Question: I've added a UIView (which contains the UIImageView for the background, three UIButtons which say "Test" and the final UIButton to dismiss the view called "Finished") as a subview of my UIActionSheet.
Why won't of these buttons detect touches? My UIView has User Interaction Enabled checked.
I'd appreciate some help with this as I've been pulling my hair out (not literally of course)!
Here's my set up:

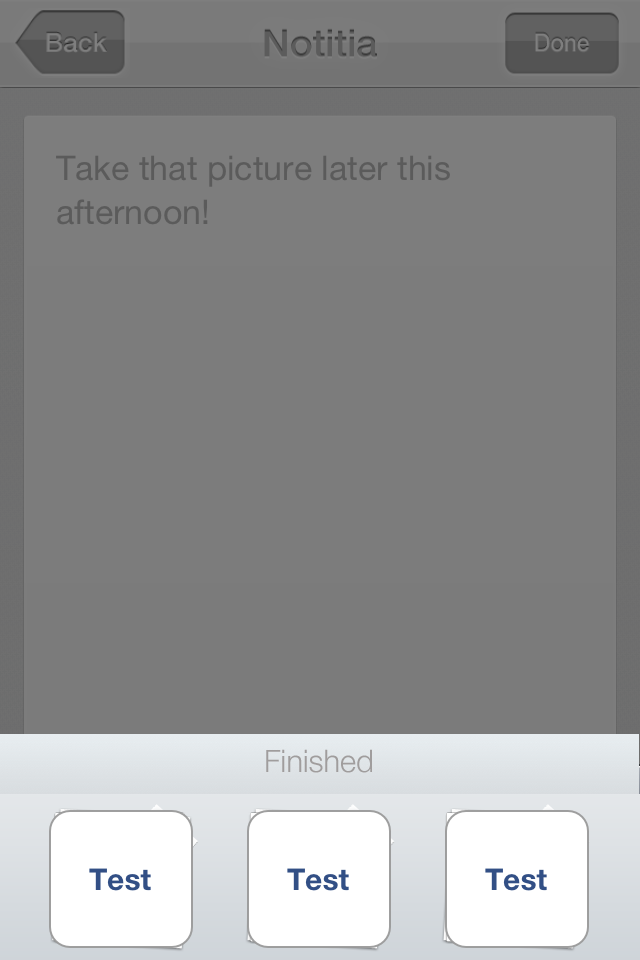
Answer: If you're just looking mimic the UIActionSheet, I'd just create a UIVew subclass called something like "CoolActionSheet" and programatically place the buttons on there. Then, when you press the buttons it triggers a delegate method in a protocol which will be implemented in your main view controller so do something.
To show and hide the action picker use UIView animations like so:
'''
-(void)showSheet {
NSLog(@"Showing sheet...");
//Set the x/y position of the action sheet to JUST off-screen
CGFloat xPos = parentView.frame.origin.x;
CGFloat yPos = parentView.frame.size.height+kActionSheetHeight;
[self setFrame:CGRectMake(xPos, yPos, kActionSheetWidth, kActionSheetHeight)];
/*Here is where you would add your other UI objects such as buttons
and set their @selector to a method in your CoolActionSheet protocol. You could then implement this delegate method in
your main view controller to carry out a custom action. You might also want to add a background image to the view or something else.
For example: */
UIButton *coolButton = [[UIButton alloc] initWithFrame:buttonDimensions];
[coolButton addTarget:self action:@selector(didDismissActionSheet) forControlEvents:UIControlEventTouchUpInside];
[self addSubview:coolButton];
[self.parentView addSubview:self.view];
//Slide the sheet up from the bottom of the screen
[UIView animateWithDuration:0.2 animations:^(void) {
//Slide banner in from left to right
[self setFrame:CGRectMake(0, yPos-kActionSheetHeight, kActionSheetWidth, kActionSheetHeight)];
}];
}
'''
And to hide:
'''
-(void)hideSheet {
NSLog(@"Hiding");
CGFloat xPos = parentView.frame.origin.x;
CGFloat yPos = parentView.frame.size.height+kActionSheetHeight;
[UIView animateWithDuration:0.2 animations:^(void) {
[self setFrame:CGRectMake(xPos, yPos, 320, 65)];
}completion:^(BOOL finished) {
[self removeFromSuperview]; //Clean up
}];
}
'''
You may also want to grey-out the parent view. Again, in the CoolActionSheet.m:
'''
-(void)shadeParentView {
UIView *shadedView = [[UIView alloc] initWithFrame:CGRectMake(, 0, 320, 480)];
[shadedView addGestureRecognizer:gestureRecognizer];
[shadedView setBackgroundColor:[UIColor blackColor]];
[shadedView setAlpha:0.0];
[self addSubview:shadedView];
[UIView animateWithDuration:0.5 animations:^{
[shadedView setAlpha:0.5];
}];
'''
}
You would need to set your to the view controller's view. So, to call the action sheet in your main view controller you would:
'''
CoolActionSheet *coolSheet = [[CoolActionSheet alloc] init];
[coolSheet setParentView:self.view];
[coolSheet setSheetDelegate:self]; //set the delegate to implement button press methods in this view controller
'''
This might seem a bit long-winded, but it's a good MVC pattern to separate it out into another view class like this. And you now have a custom class that you can just import into any other project and it'll work!
I haven't had a chance to test out this specific code, but the whole approach is good. Points to take away from this:
- - -
Let me know if this helps :)